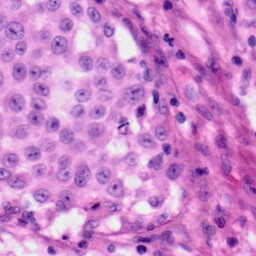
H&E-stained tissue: Skin